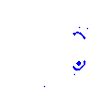
Particle: kaon